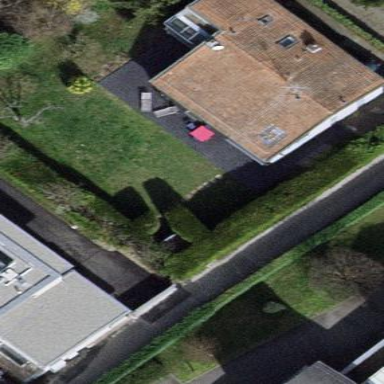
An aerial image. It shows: Garden enclosed by fence.